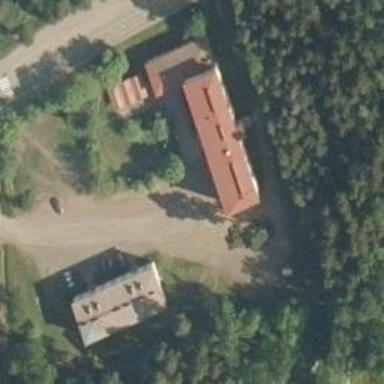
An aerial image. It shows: Public building.